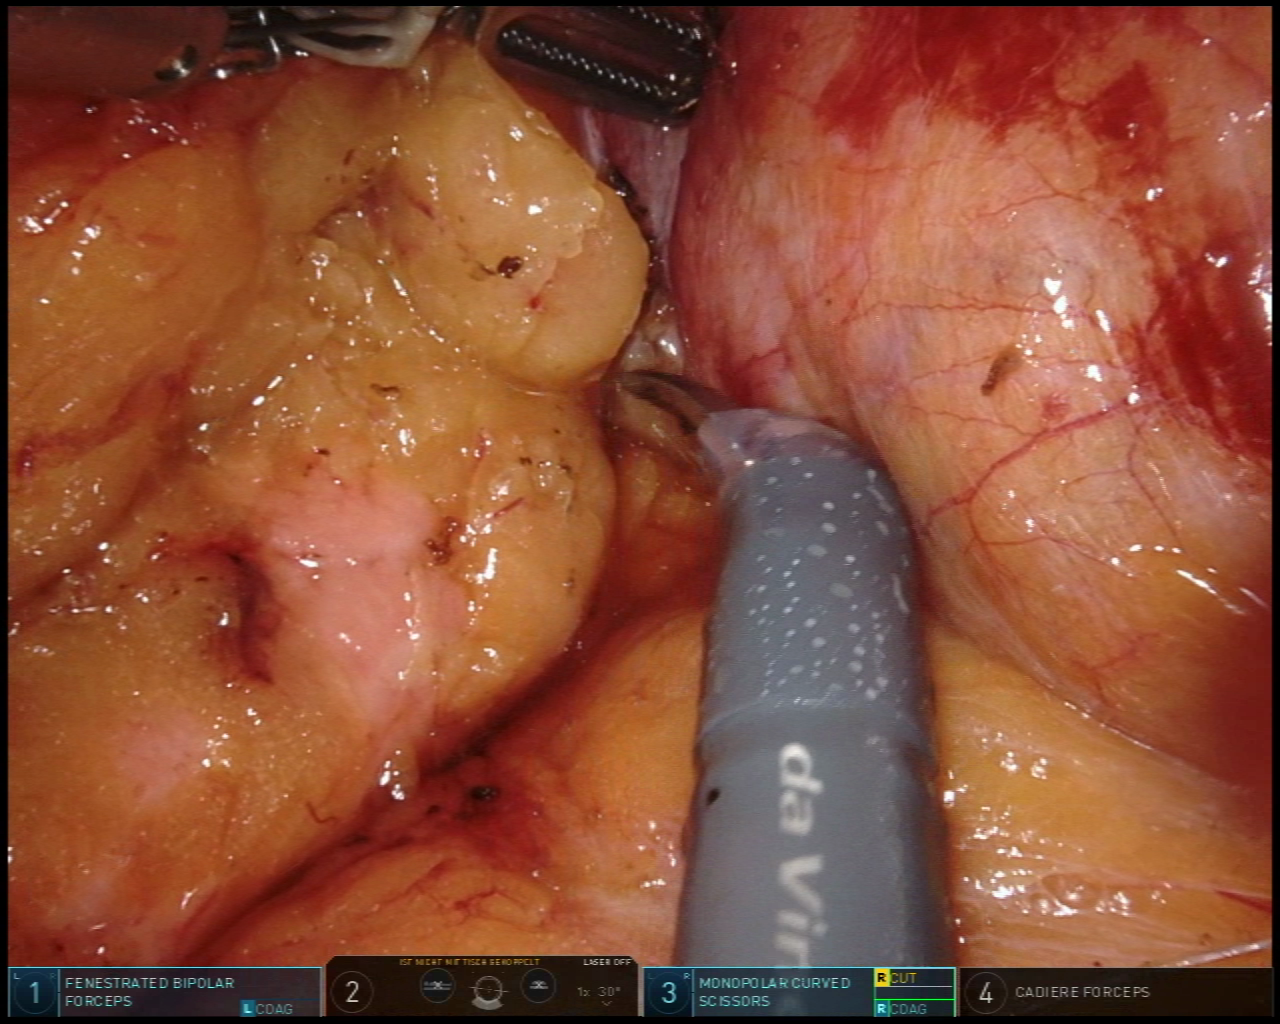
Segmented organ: pancreas
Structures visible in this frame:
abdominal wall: no
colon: no
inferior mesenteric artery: no
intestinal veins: no
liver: no
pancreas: yes
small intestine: no
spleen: no
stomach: no
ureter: no
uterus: no
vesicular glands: no